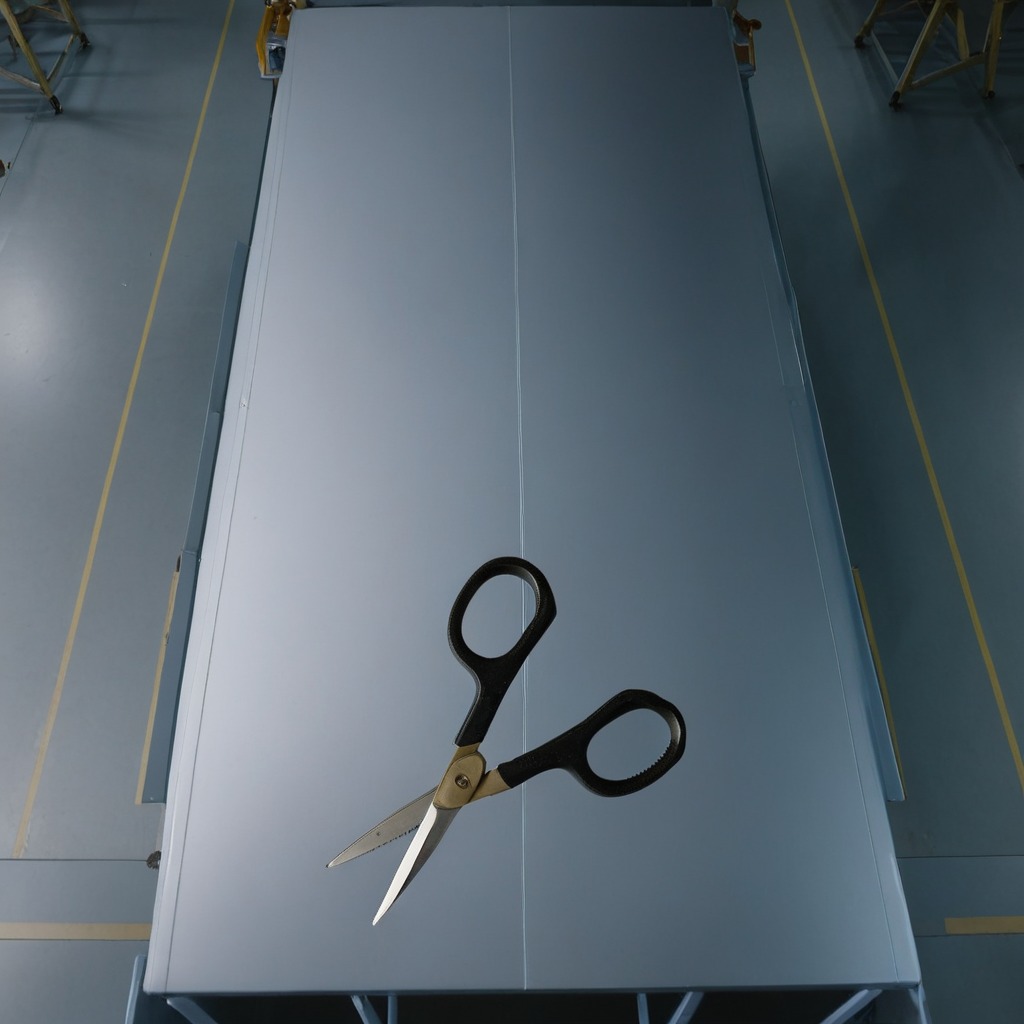
A scissor lies on a toolbox surface in an airplane hangar workshop 8K.